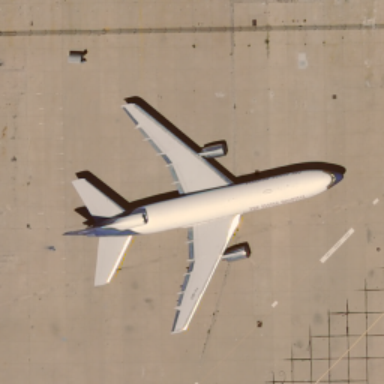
There is an airplanes stopped at the airport .